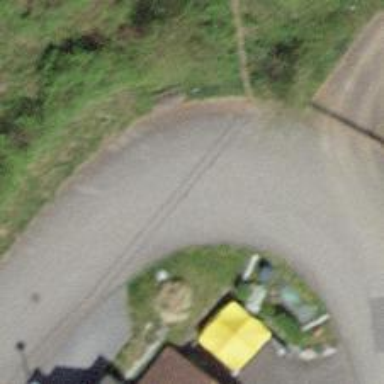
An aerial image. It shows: Unpaved path.